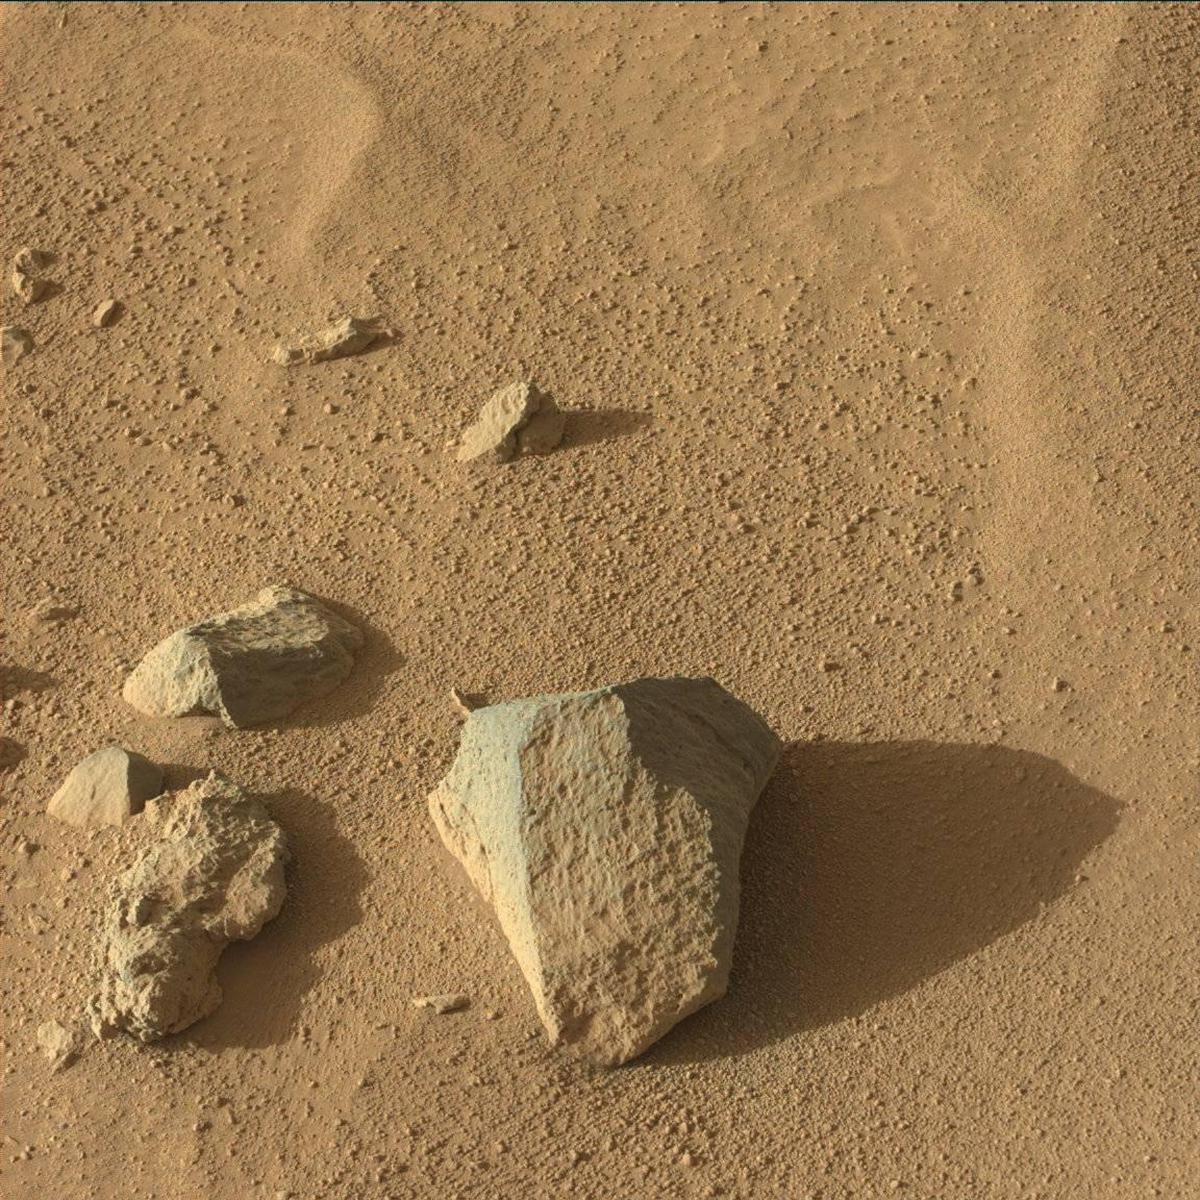
Terrain classes present: Bedrock, Rock, Sand / Soil